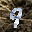
Label: 9